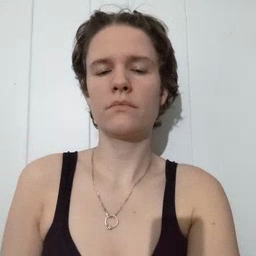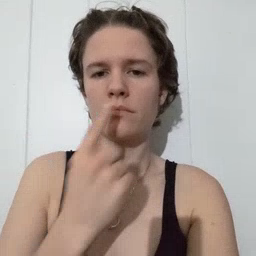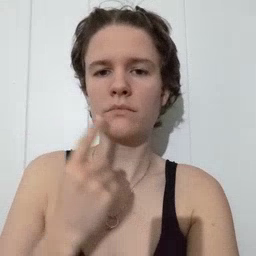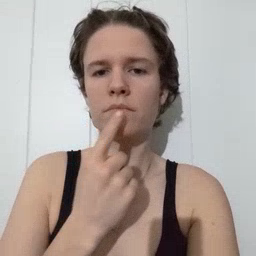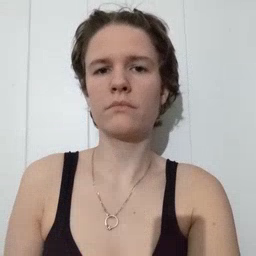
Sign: mouth